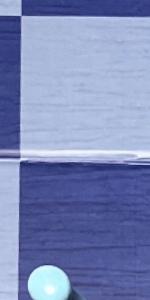
Label: Empty